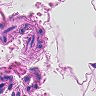
Metastatic tissue present: no